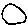
Label: circle